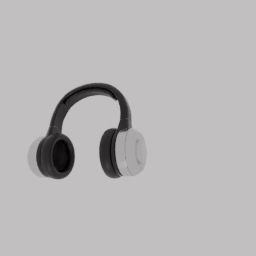
Label: electronics